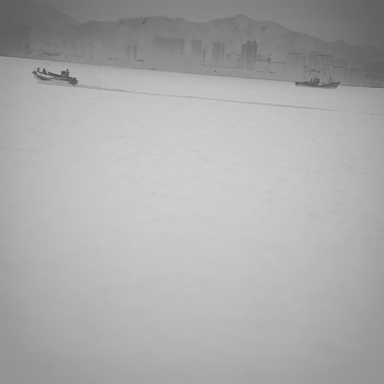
There are two bulk_carriers in the infrared image.